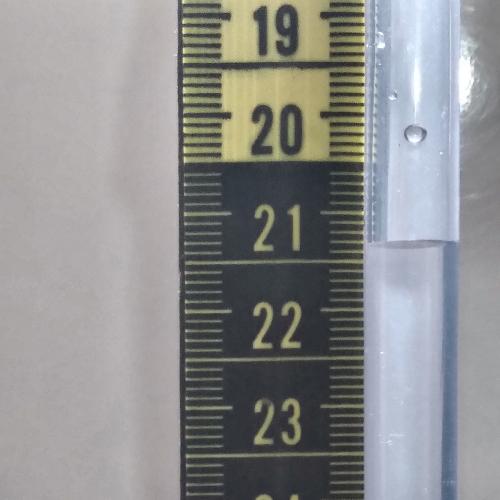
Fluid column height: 21.3 cm